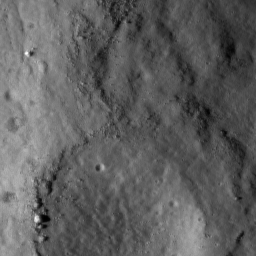
Host type: background_regolith
Lunar coordinates: latitude nan, longitude nan